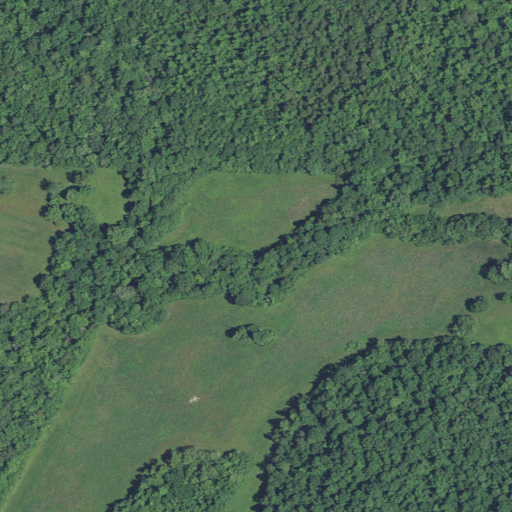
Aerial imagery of valley in Missouri named Wolf Hollow containing deciduous forest, pasture, and mixed forest